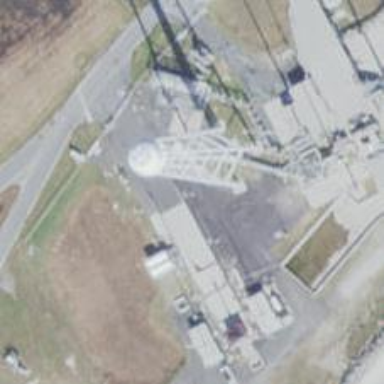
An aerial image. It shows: Mast structure.